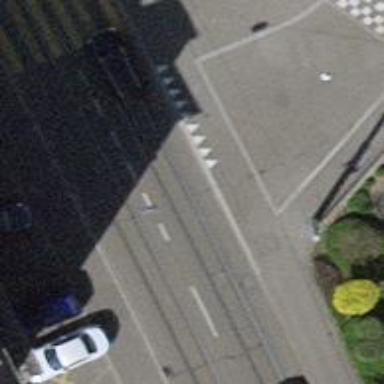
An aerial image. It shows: Unmarked crossing with traffic calming table.